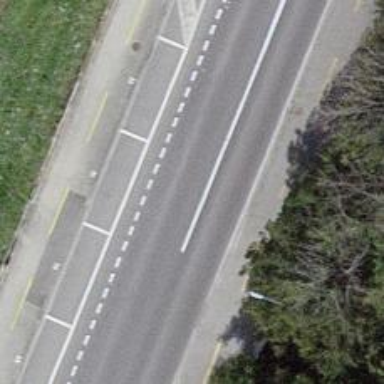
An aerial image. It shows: Primary highway with cycle track on the right.